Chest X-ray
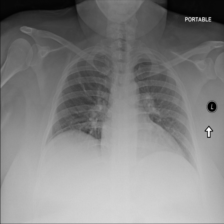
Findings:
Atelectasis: negative
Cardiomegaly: negative
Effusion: negative
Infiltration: negative
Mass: negative
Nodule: negative
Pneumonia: positive
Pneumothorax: negative
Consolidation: negative
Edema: negative
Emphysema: negative
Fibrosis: negative
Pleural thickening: negative
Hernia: negative